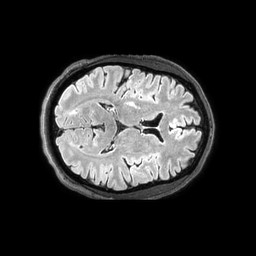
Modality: FLAIR
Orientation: axial
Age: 55
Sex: male
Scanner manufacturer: philips
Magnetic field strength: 3 T
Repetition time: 4.8 s
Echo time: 0.34 s